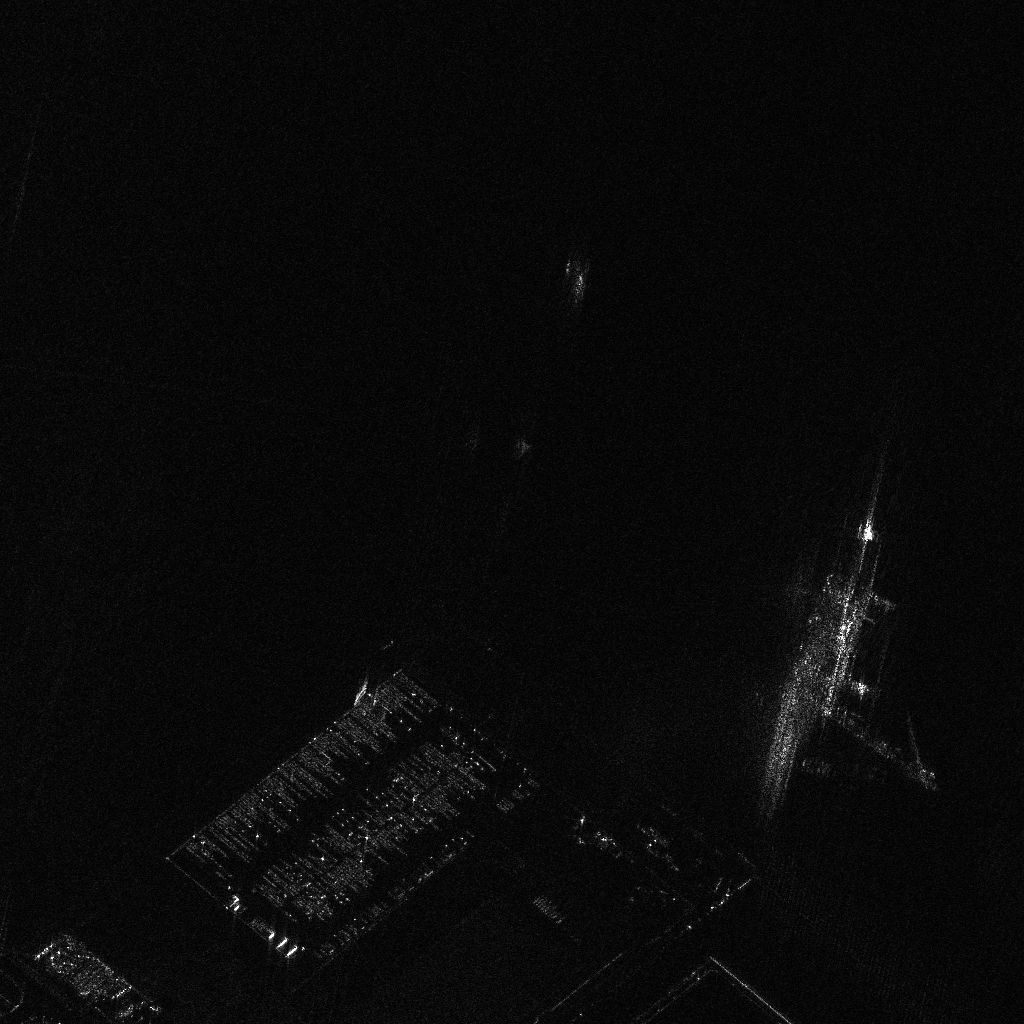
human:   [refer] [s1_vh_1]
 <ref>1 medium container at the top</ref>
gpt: <box>[[55, 25, 57, 29, 5]]</box>